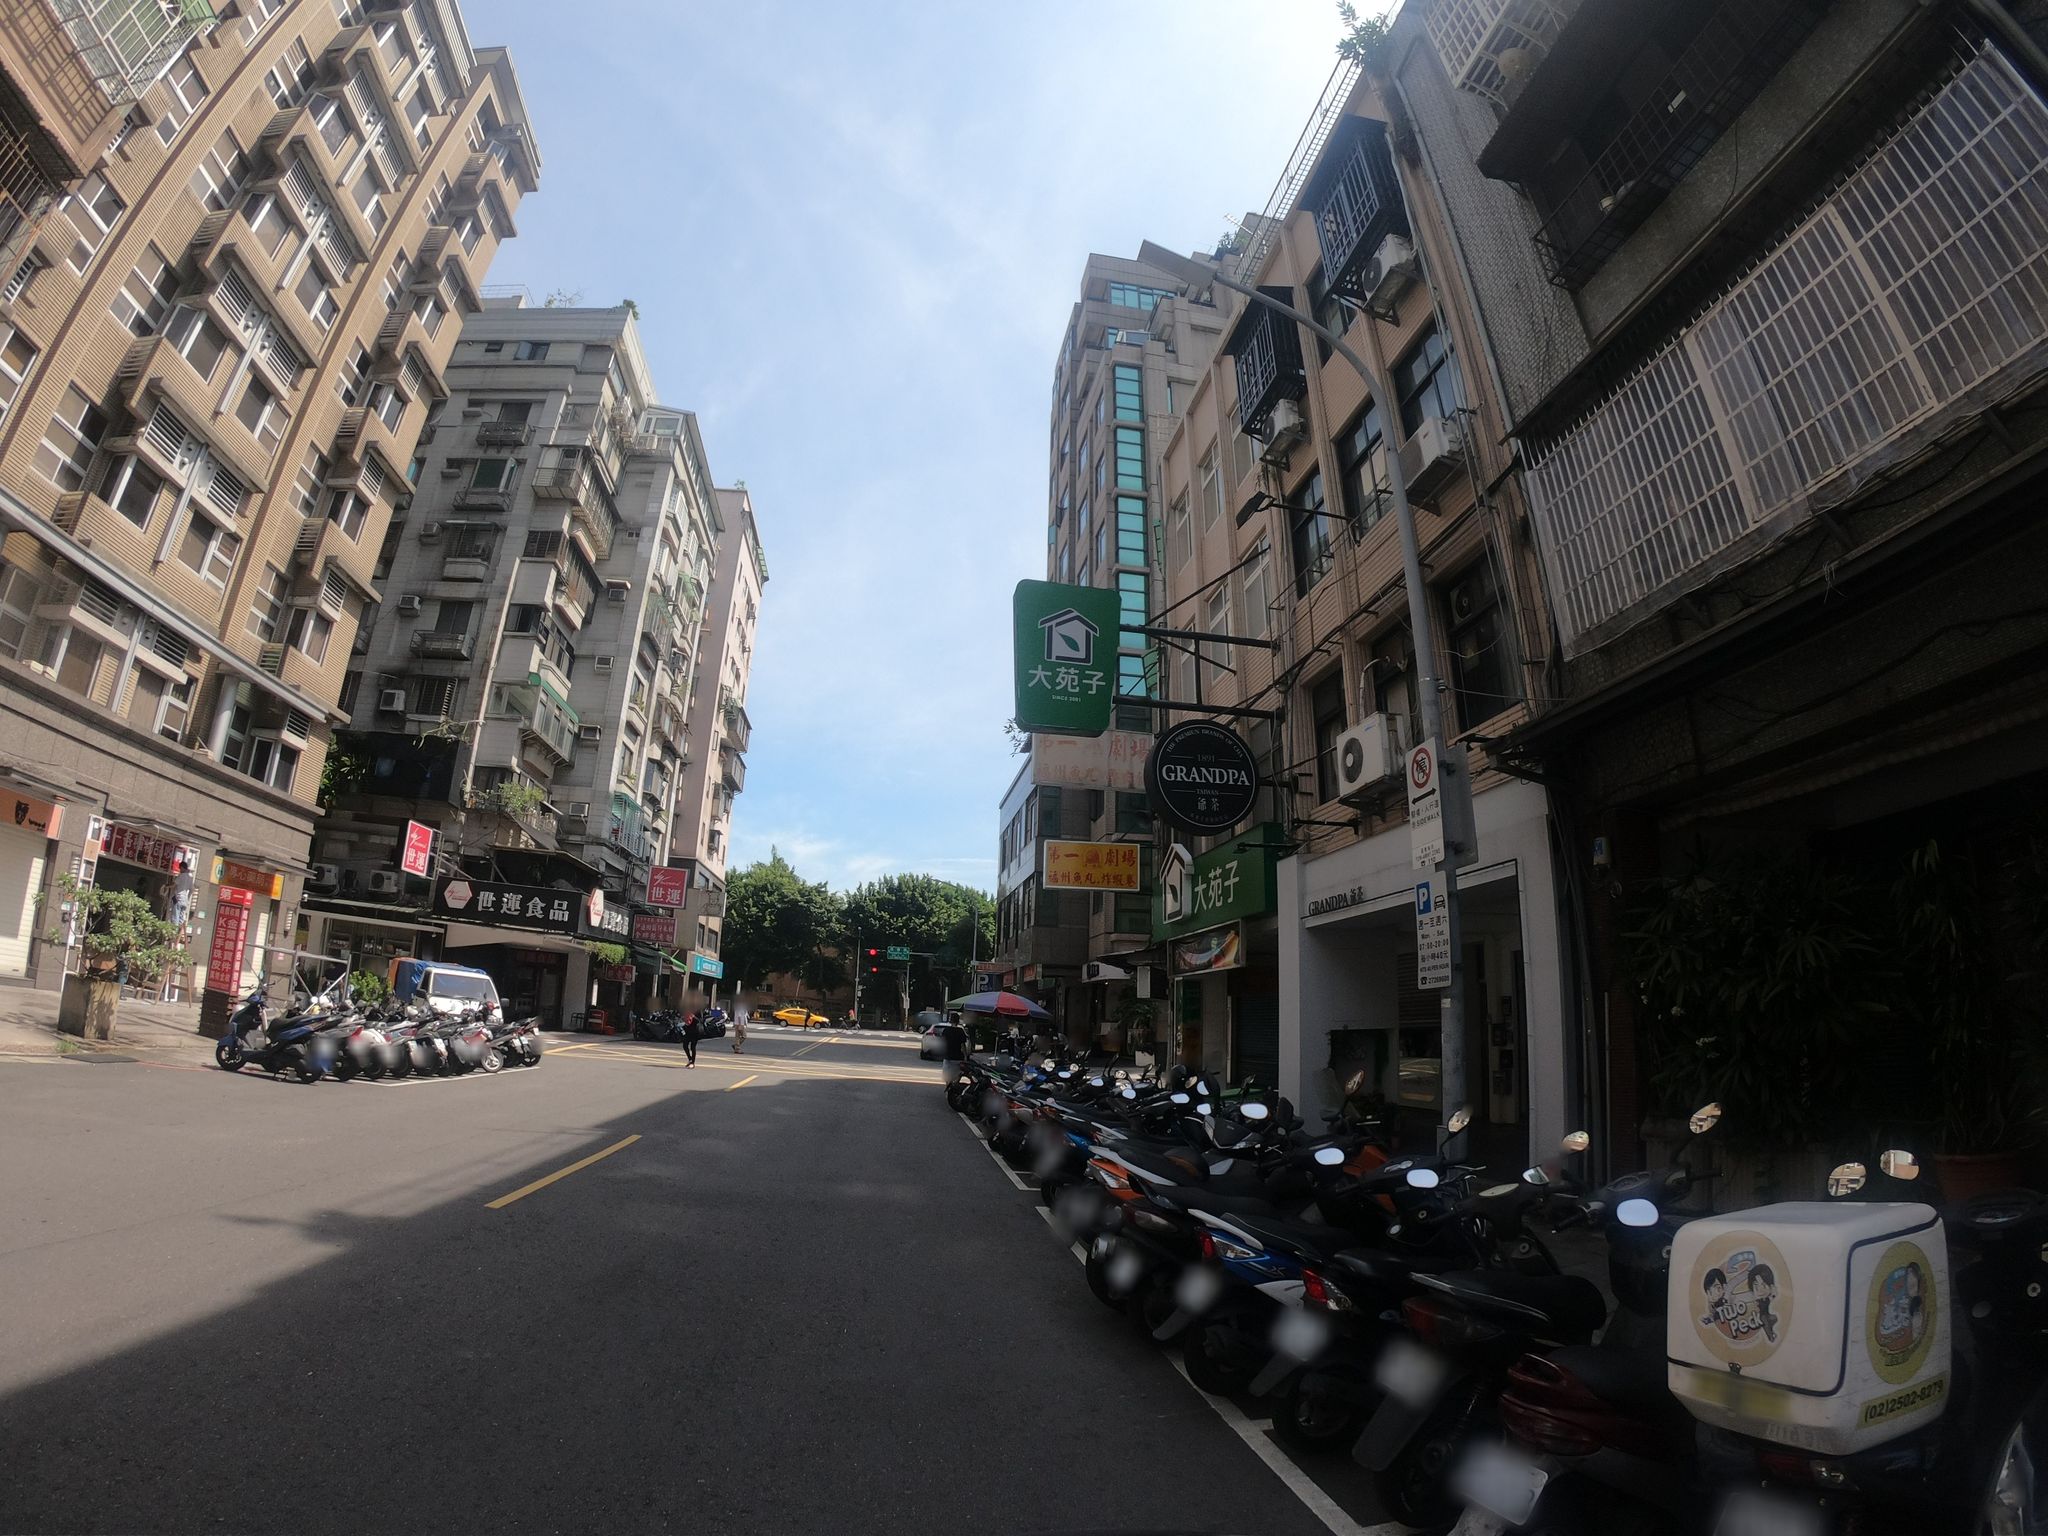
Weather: clear
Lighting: day
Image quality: good
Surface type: driving surface
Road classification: footway
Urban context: urban centre
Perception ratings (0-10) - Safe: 6.13, Lively: 9.66, Beautiful: 7.73, Boring: 2.85, Depressing: 5.26, Wealthy: 8.72